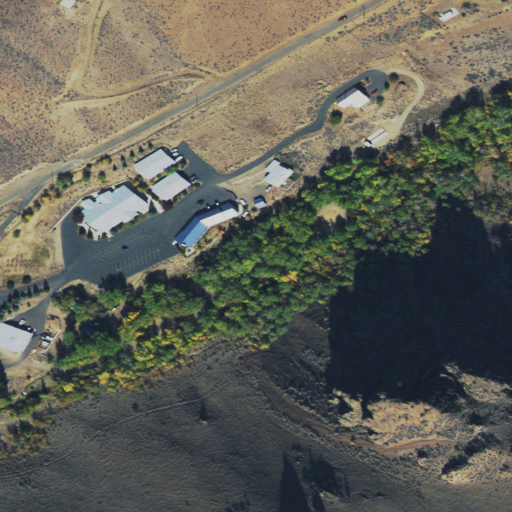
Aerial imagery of valley in Idaho named Klug Gulch containing shrub, evergreen forest, medium intensity development, open development, high intensity development, and low intensity development